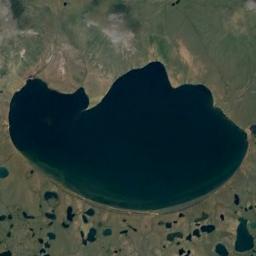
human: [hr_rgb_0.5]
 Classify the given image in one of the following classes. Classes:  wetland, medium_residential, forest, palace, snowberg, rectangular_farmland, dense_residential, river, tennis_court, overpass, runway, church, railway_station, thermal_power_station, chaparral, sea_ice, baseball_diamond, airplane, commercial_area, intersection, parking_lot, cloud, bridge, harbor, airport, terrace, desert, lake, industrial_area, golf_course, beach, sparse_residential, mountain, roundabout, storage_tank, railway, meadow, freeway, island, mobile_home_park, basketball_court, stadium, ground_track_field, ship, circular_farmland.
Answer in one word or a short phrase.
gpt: lake